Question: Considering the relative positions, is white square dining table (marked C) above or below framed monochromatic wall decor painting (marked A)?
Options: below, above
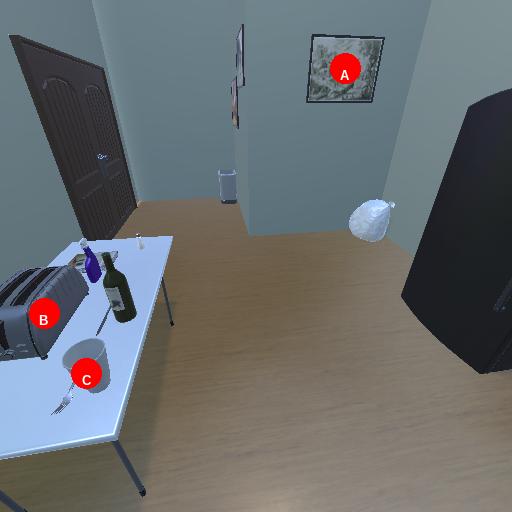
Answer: below